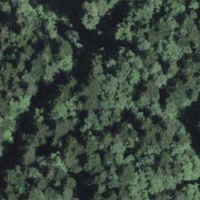
EUNIS habitat code: 43
Species observed at this site:
Parnassia palustris
Astrantia minor